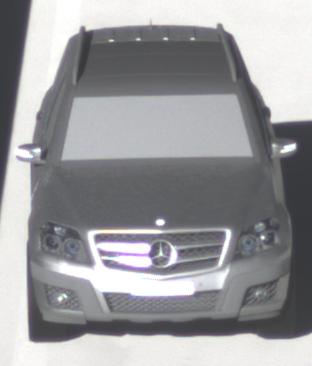
Make: Mercedes-Benz
Model: GLK 280
Detailed model: GLK-Class (204)
Model produced from: 2008/10
Model produced until: 2009/04
Doors: 5
Color: gray
Road condition: dry road
Daytime: morning or afternoon
Contrast: high contrast